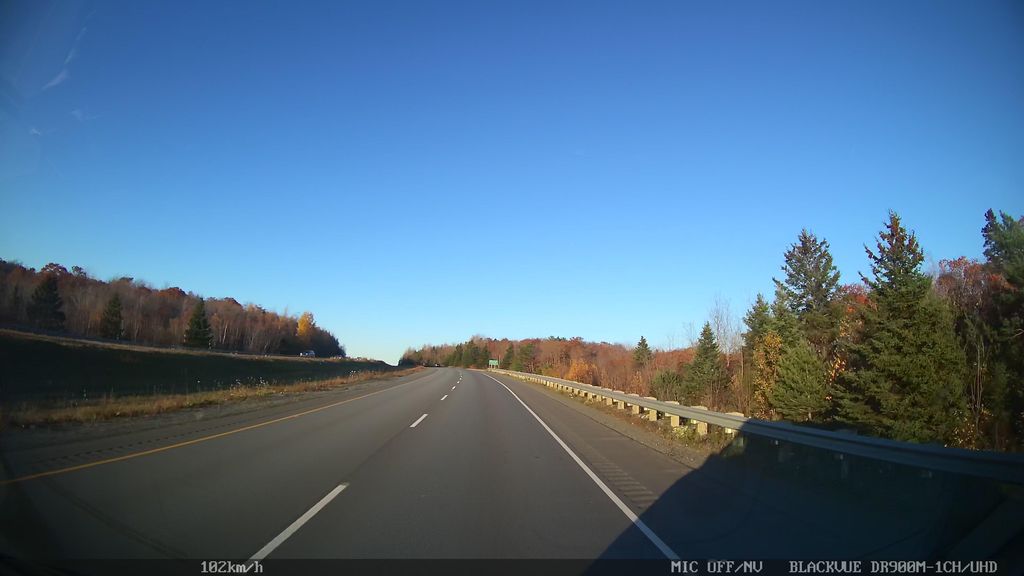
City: halifax